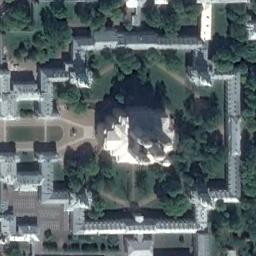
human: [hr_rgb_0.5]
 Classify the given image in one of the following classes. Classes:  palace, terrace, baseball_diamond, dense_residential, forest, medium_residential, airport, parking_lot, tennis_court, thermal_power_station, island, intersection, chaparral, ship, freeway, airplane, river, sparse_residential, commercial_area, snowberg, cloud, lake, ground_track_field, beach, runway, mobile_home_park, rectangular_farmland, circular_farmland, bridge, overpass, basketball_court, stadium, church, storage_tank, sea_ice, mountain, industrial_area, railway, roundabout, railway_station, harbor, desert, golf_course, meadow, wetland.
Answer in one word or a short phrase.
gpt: palace